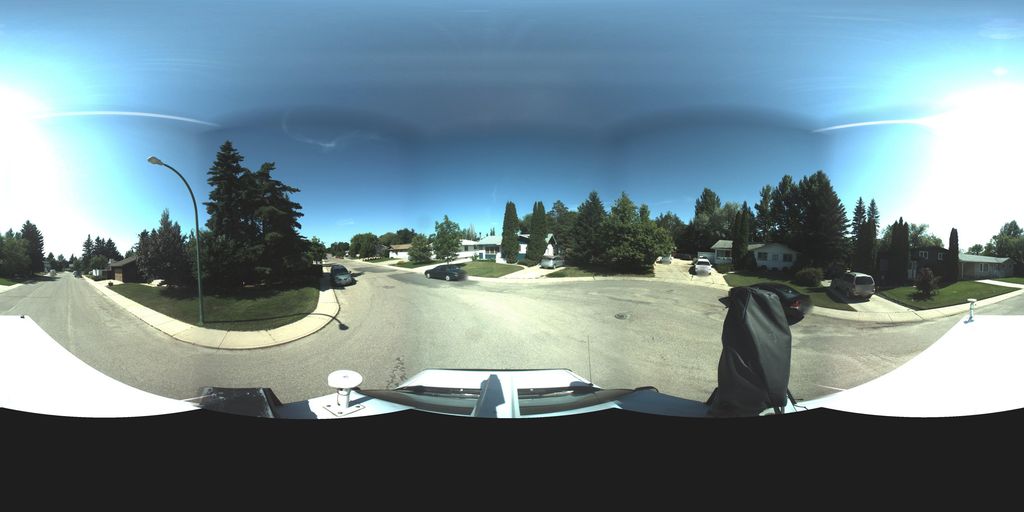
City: saskatoon